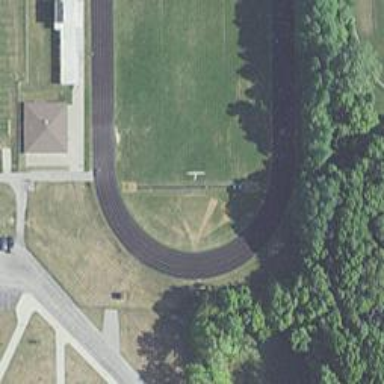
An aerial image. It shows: Athletics track located in leisure land area.